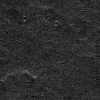
Atmospheric dust classification: not_dusty